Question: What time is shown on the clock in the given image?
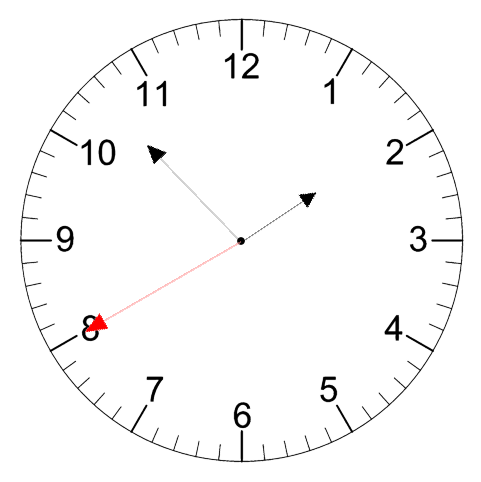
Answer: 01:52:40